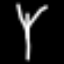
Label: fork